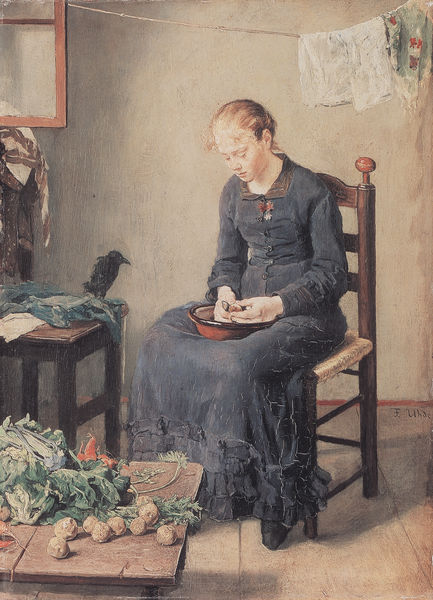
Titel: Mädchen, Kartoffeln schälend (Kartoffelschälerin)
Künstler: Fritz von Uhde
Standort: Köln
Institution: Wallraf-Richartz-Museum
Schlagwörter: blau, gemälde, schatten, vogel, weiß, grün, mädchen, sitzen, wäsche, blume, braun, fenster, frau, frisur, glas, grau, holz, hut, kleid, licht, profil, raum, schwarz, stuhl, tisch, zimmer, blick, haus, rosen, rot, tuch, haube, blond, jung, wand, dienerin, kleidung, kragen, messer, schale, schüssel, hände, portrait, porträt, signatur, spiegel, einsam, sonne, boden, figur, haare, interieur, schnur, sitzend, stoff, tücher, innen, arbeit, blumenkohl, gemüse, kohl, schürze, dutt, farbig, magd, lehne, wäscheleine, schuhe, leine, bäuerin, farbe, dielen, hocker, essen, zopf, dienstmädchen, kammer, rüschen, knöpfe, rothaarig, ärmlich, lappen, wurzel, seil, scheibe, speisen, hausfrau, küche, schoss, köchin, hubi, schneiden, kartoffel, kartoffeln, salat, balu, stuhö, suppe, kochen, rabe, hausarbeit, erbsen, bauernfamilie, armut, bäuerlich, hausmädchen, putzen, rüben, schälen, karotte, krähe, aschenputtel, langes kleid, zubereiten, trauerkleid, küchenarbeit, schälend, karotten, kartoffel schälen, möhren, vorbereten, zerkleinern, __essen, reuam, rübe, kohlrabi krähe fenster, gelberüben, rabenblick, kartoffelschale, schnippeln, tiswch